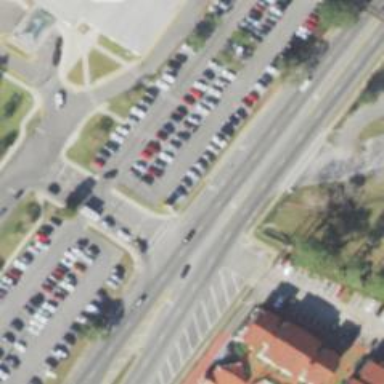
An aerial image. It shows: Parking space.